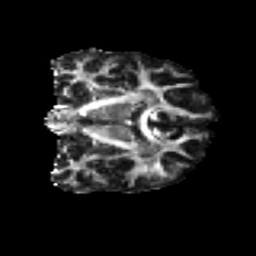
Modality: FA
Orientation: coronal
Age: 26
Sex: male
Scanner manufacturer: ge
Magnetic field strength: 3 T
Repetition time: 7.8 s
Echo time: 0.061 s